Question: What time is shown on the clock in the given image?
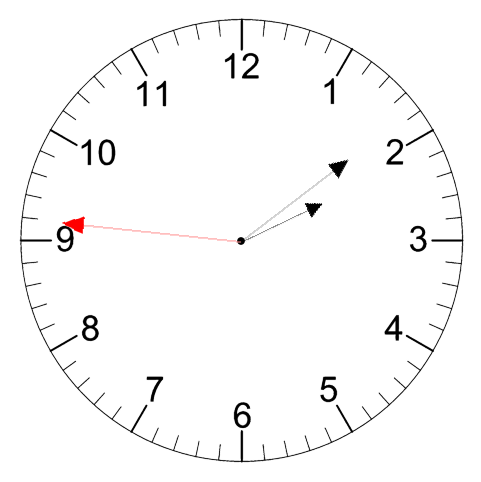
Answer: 02:08:46